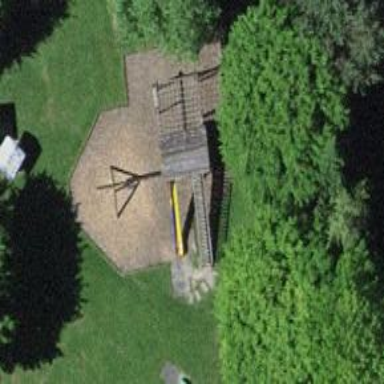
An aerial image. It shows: Playground area for leisure land.